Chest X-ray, PA view. Patient: 64 years old, sex F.
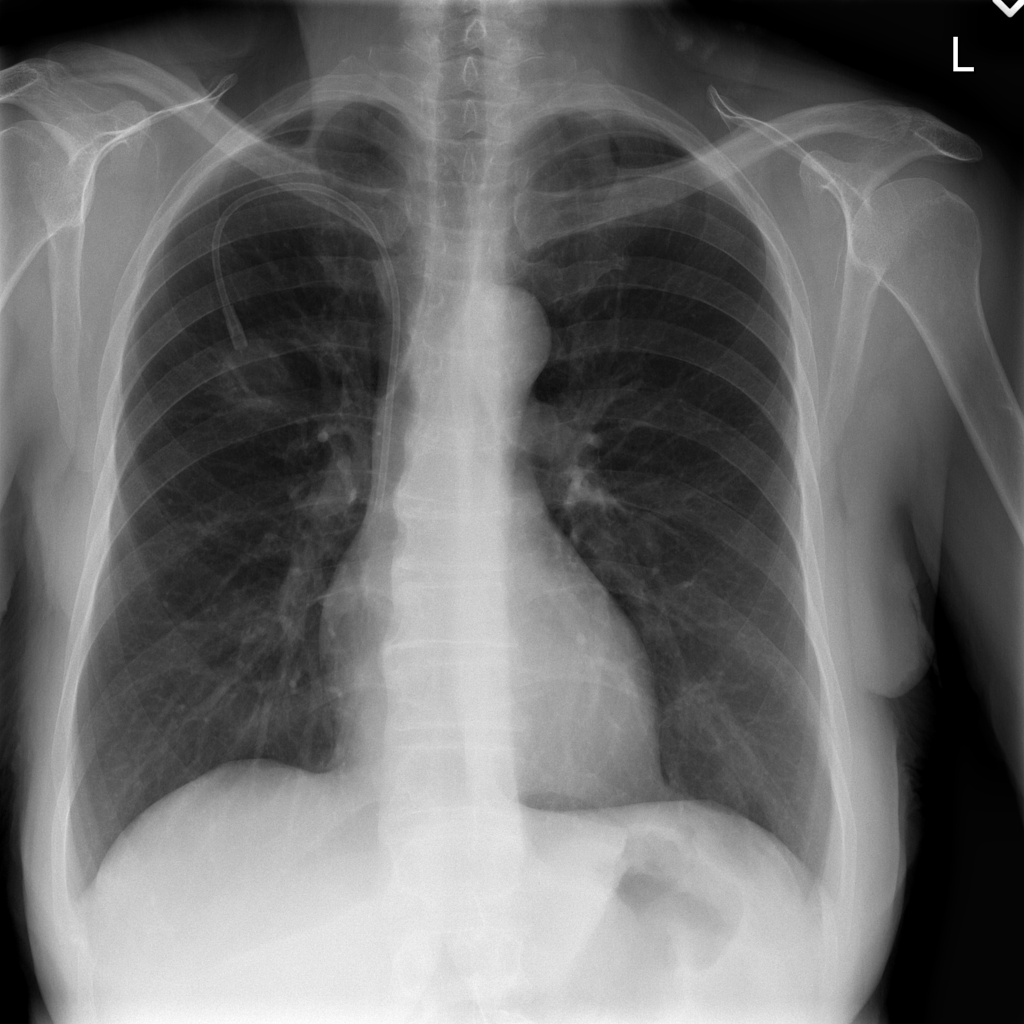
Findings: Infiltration